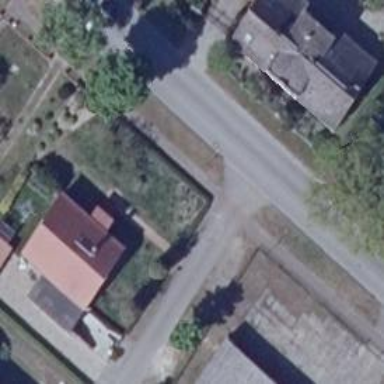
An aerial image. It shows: Residential road.